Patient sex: F
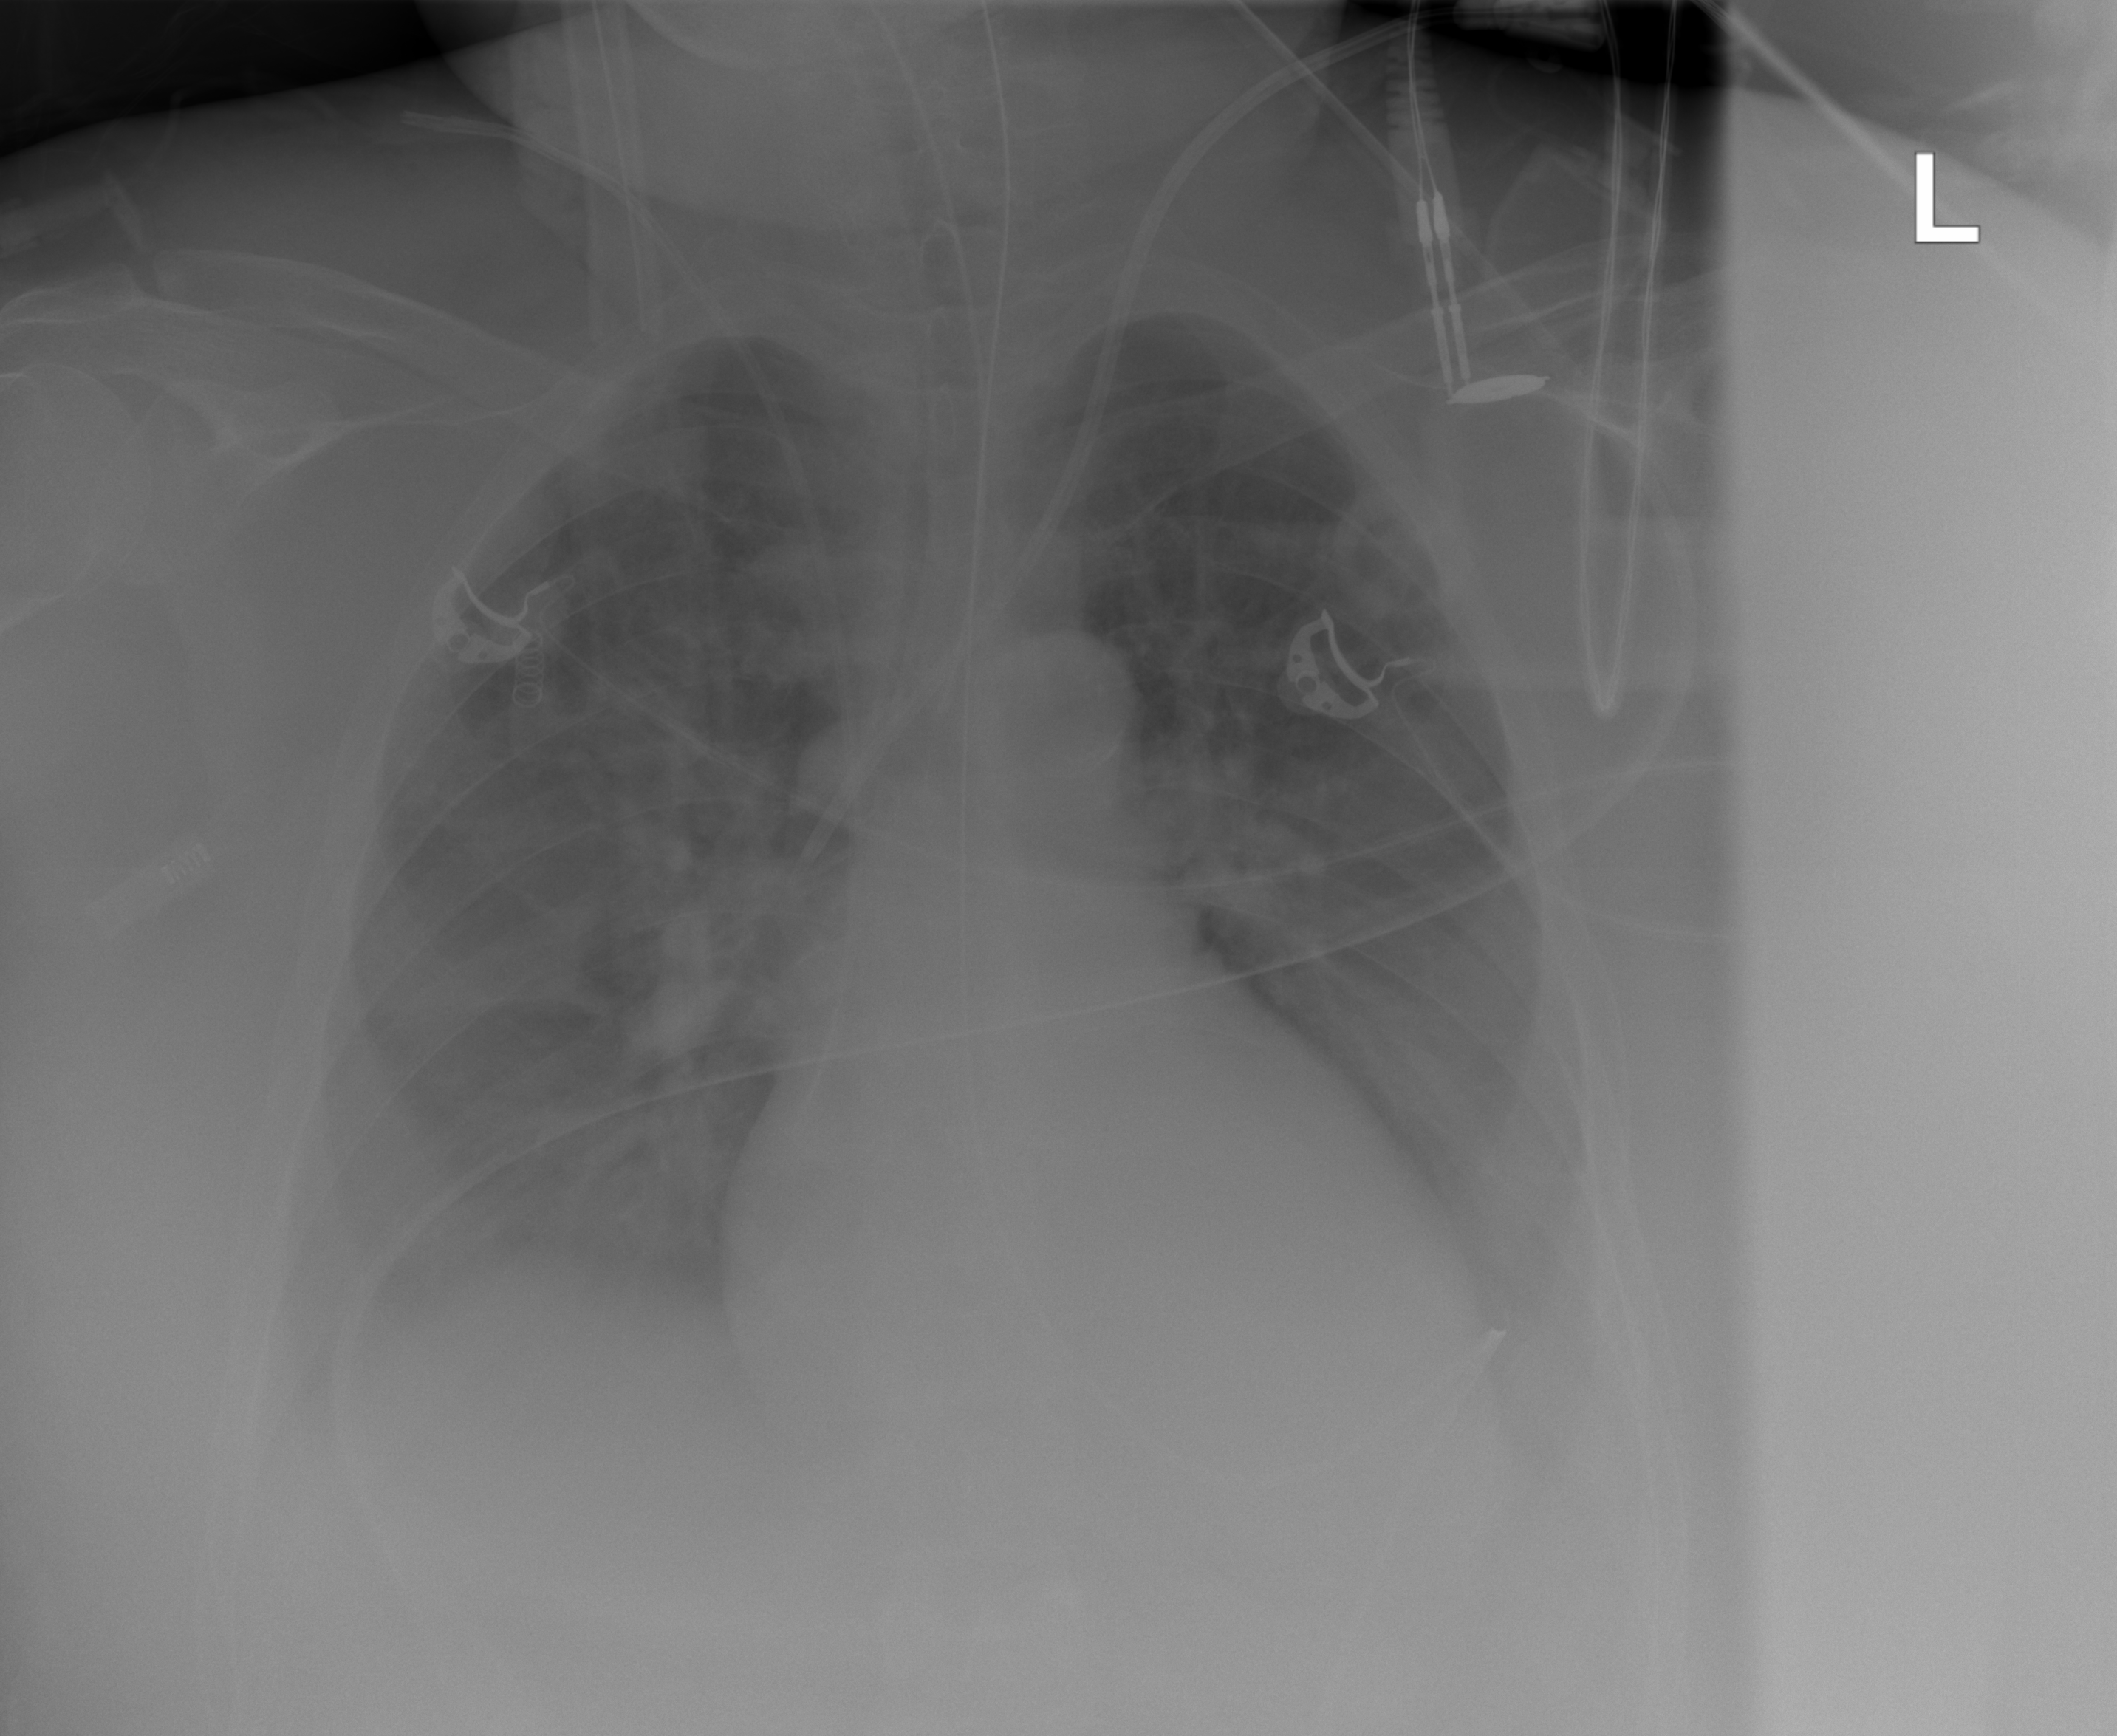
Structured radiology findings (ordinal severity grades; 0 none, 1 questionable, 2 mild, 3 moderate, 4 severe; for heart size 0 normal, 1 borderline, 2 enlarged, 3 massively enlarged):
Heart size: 2
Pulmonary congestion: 0
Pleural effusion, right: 2
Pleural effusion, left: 2
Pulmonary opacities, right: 0
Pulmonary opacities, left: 0
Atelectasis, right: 0
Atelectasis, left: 0